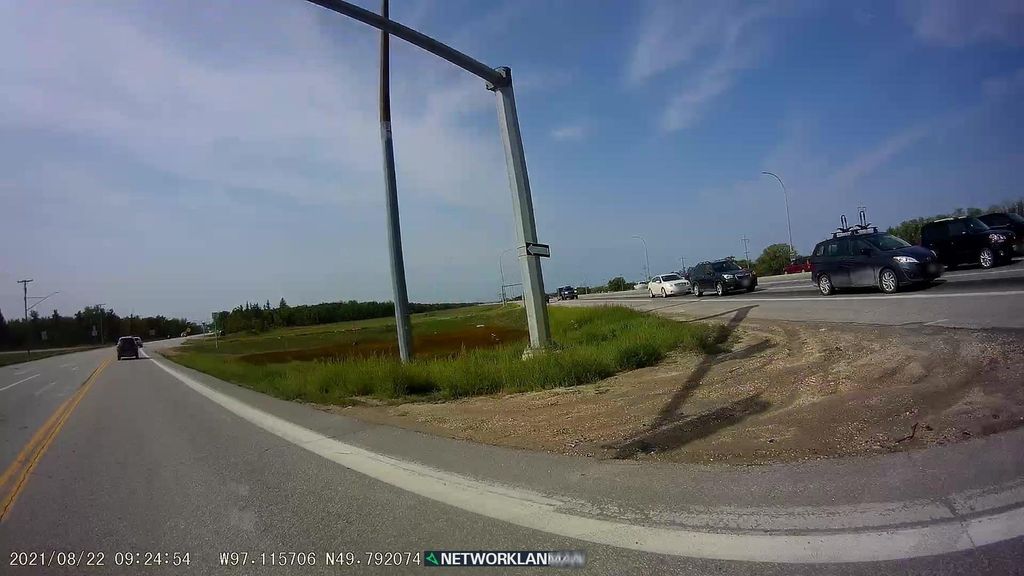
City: winnipeg